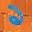
Label: 2